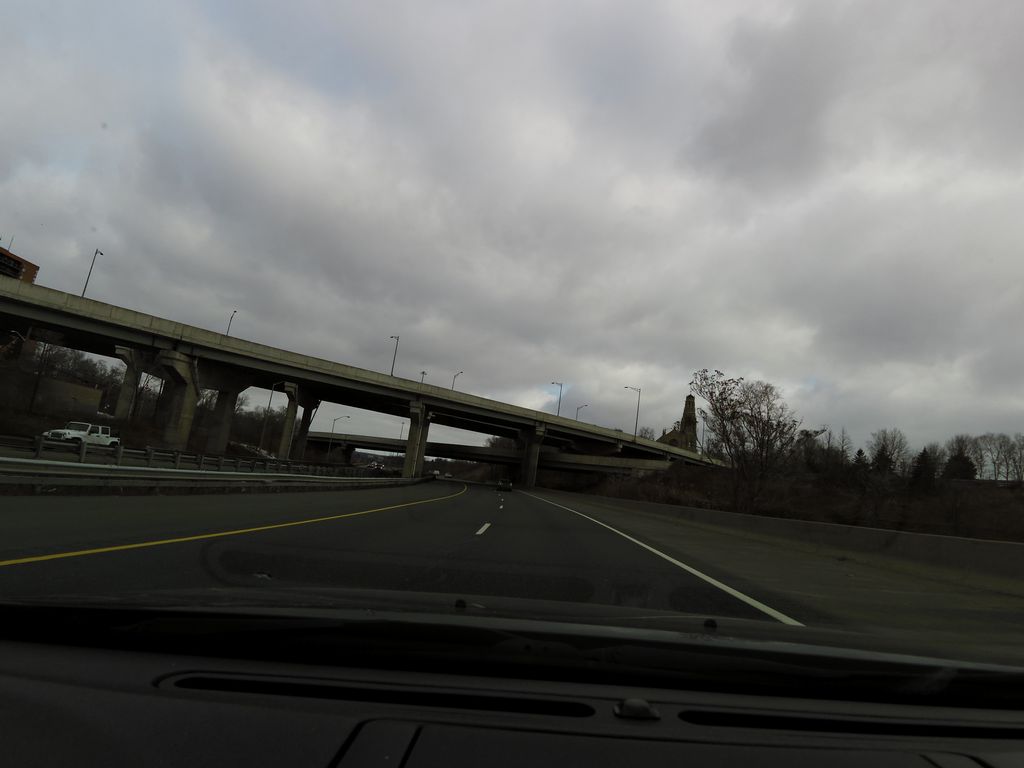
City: hamilton